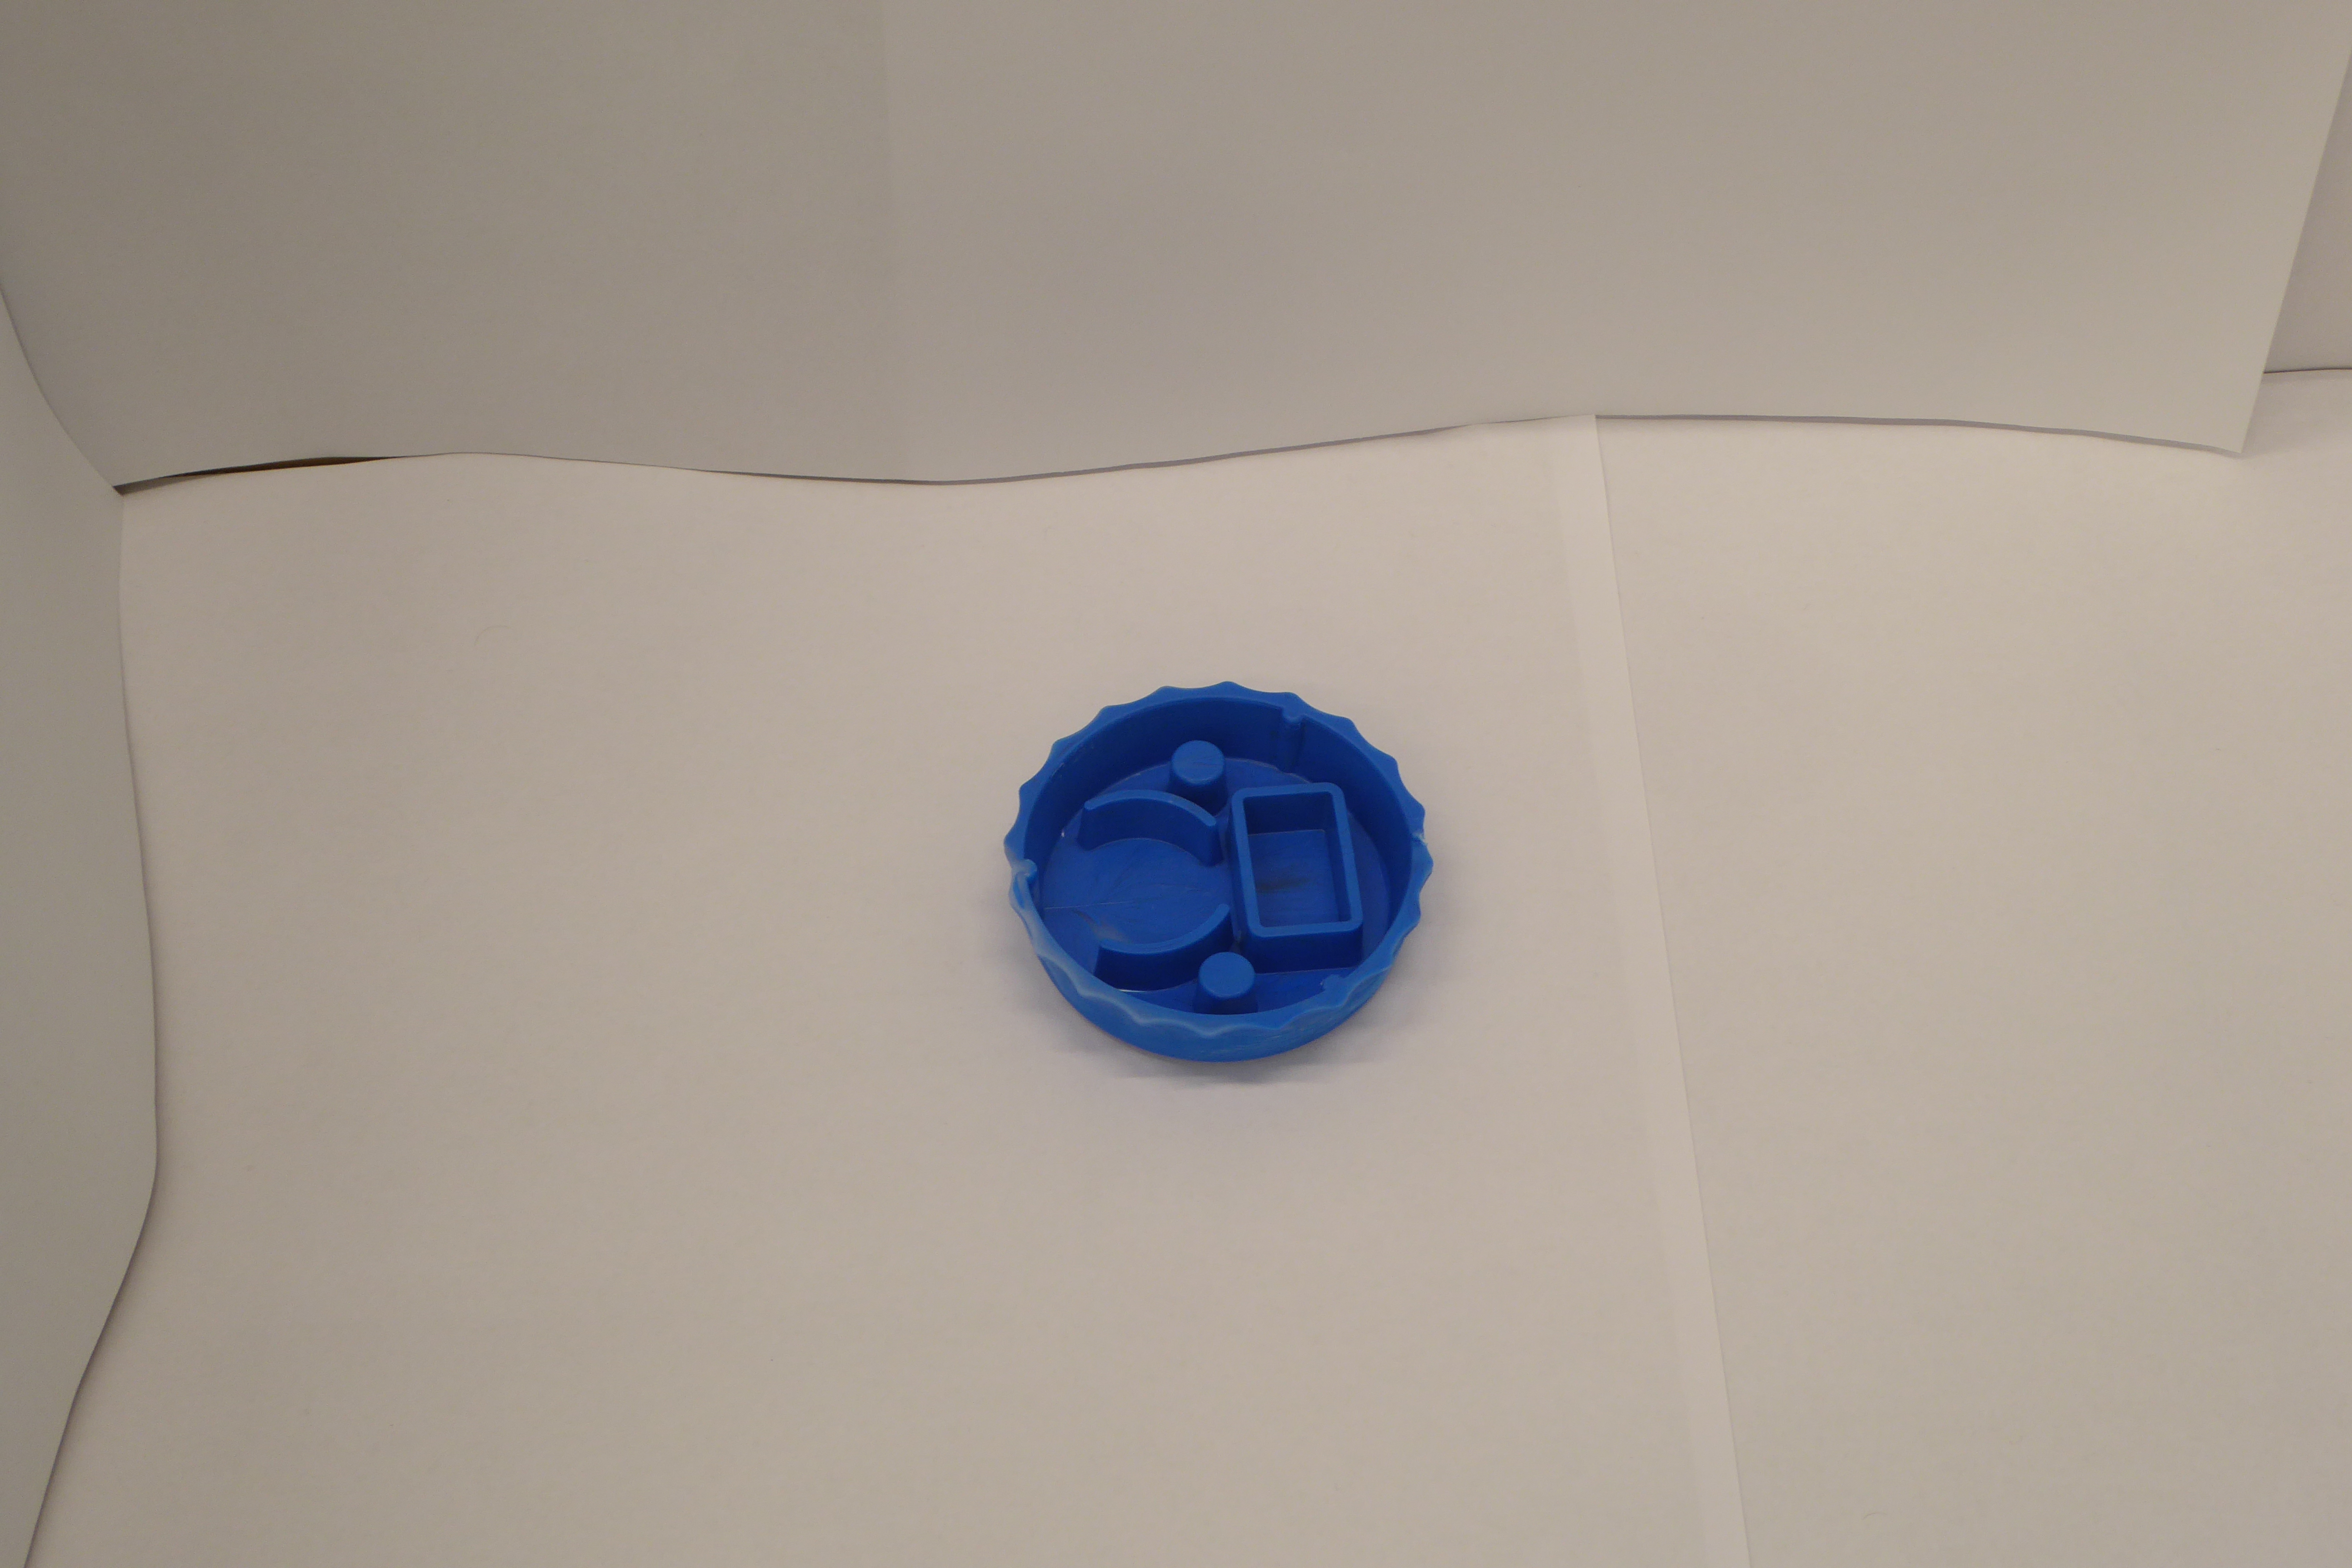
Label: Bottle Opener - Cover